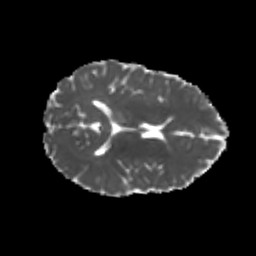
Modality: MD
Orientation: axial
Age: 22
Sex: male
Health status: healthy
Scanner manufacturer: philips
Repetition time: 7.519 s
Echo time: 0.08821 s